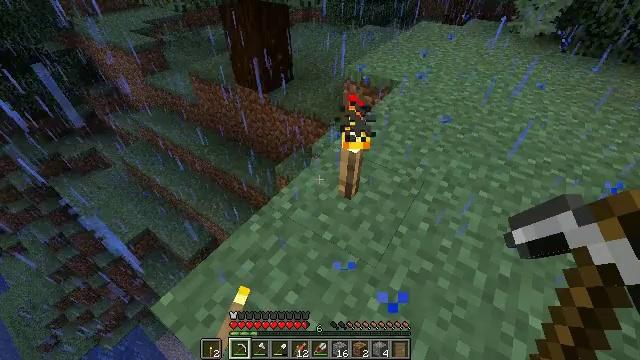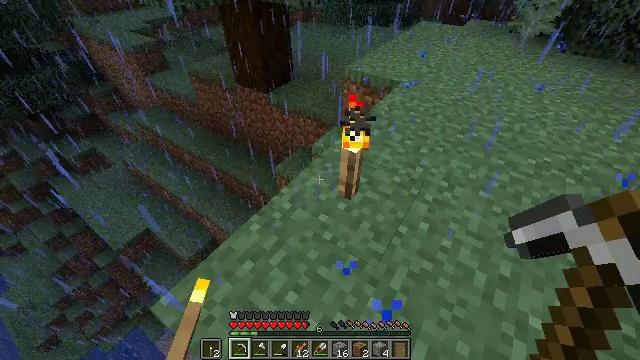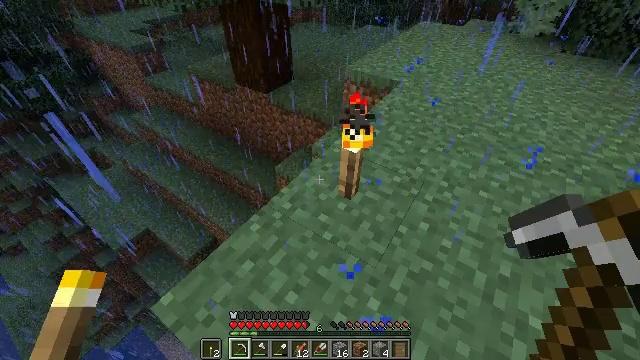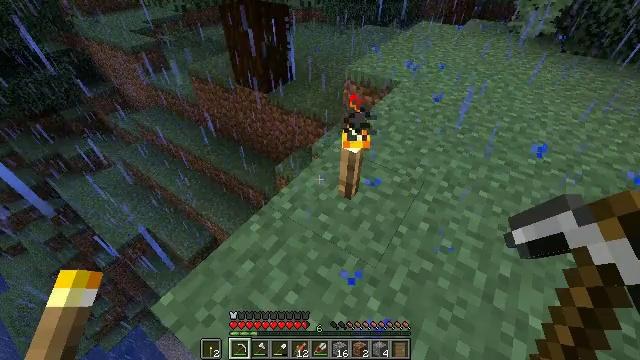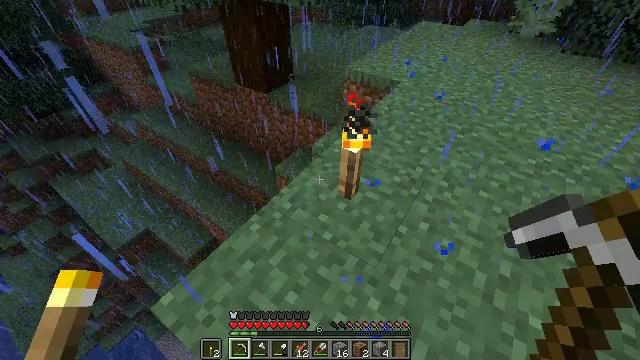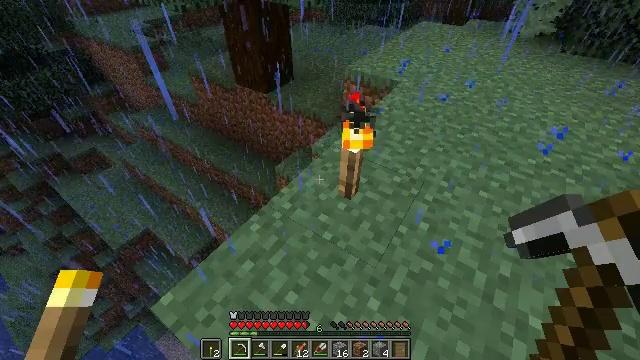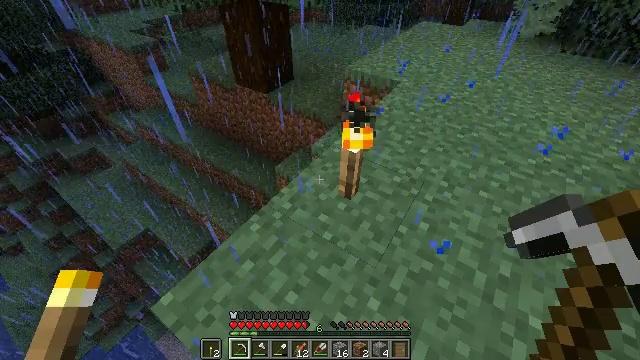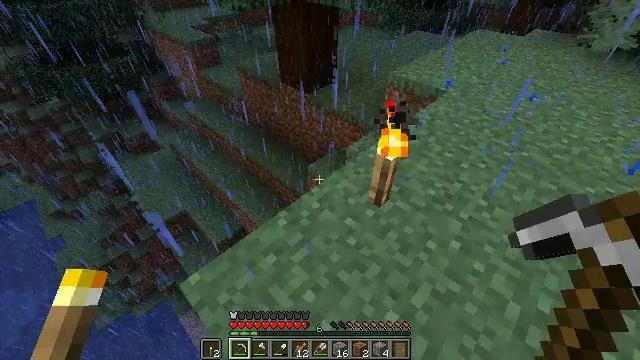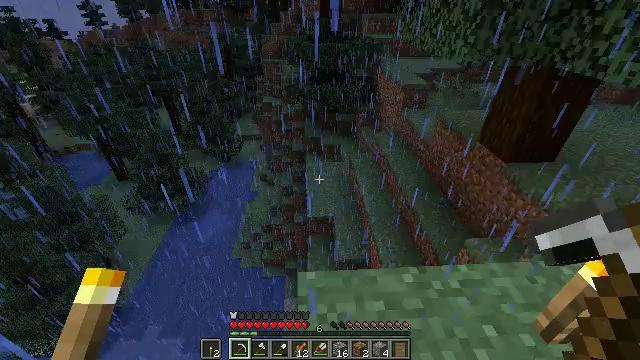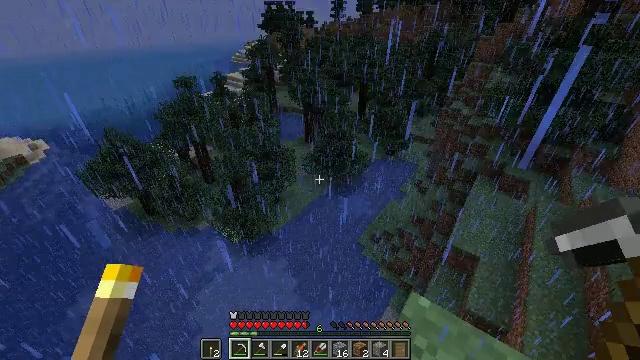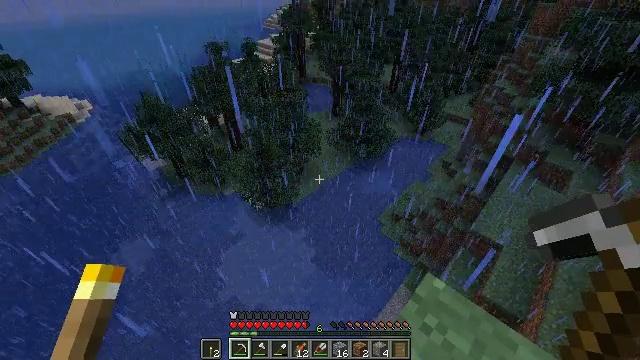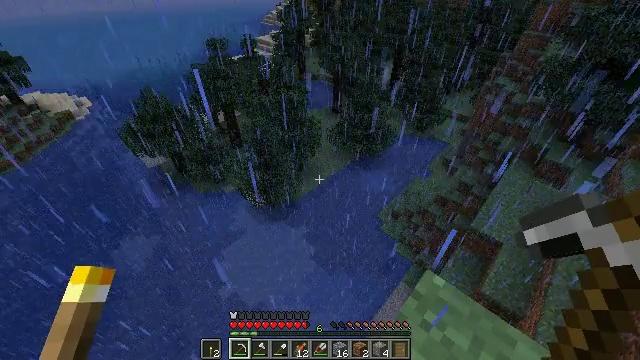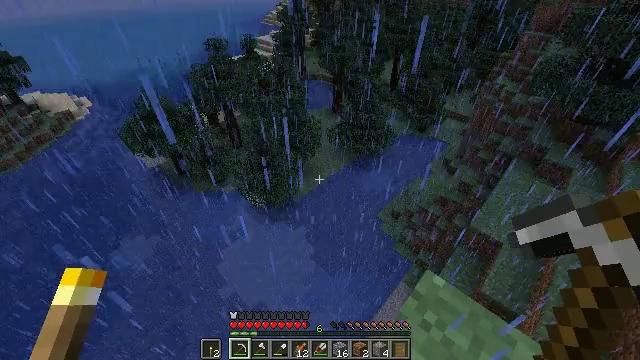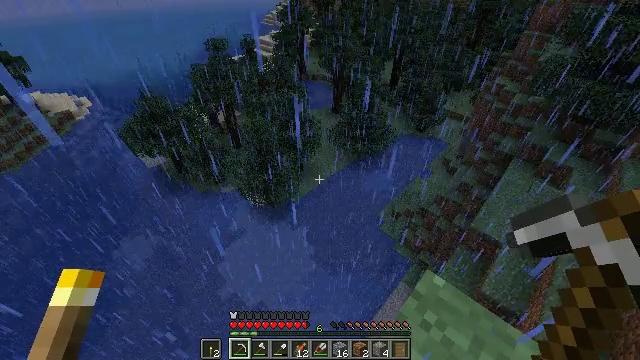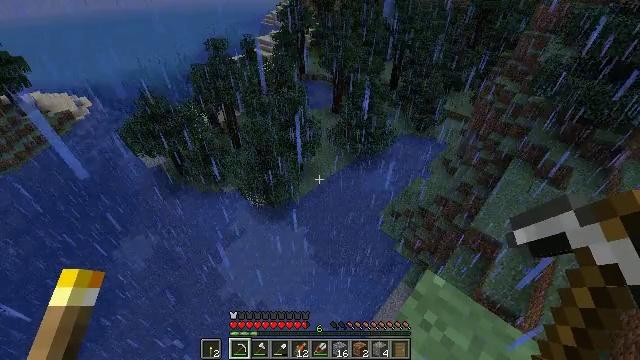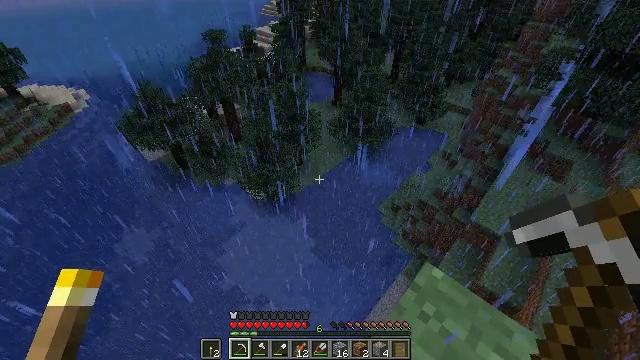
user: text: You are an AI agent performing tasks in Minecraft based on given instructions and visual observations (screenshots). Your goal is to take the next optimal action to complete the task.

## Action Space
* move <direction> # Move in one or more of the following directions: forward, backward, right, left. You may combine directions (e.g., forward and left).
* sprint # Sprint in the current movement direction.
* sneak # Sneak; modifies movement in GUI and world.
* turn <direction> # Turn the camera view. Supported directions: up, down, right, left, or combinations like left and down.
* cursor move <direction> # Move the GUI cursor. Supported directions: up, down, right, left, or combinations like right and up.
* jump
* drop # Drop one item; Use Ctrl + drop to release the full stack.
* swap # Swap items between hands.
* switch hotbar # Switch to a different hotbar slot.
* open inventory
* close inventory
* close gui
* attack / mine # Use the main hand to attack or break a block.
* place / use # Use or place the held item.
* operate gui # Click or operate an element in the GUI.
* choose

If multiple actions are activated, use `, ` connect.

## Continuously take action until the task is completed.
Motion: motion action
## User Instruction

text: Collect the large fern.
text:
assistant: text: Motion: no_op
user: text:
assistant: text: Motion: no_op
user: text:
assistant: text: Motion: no_op
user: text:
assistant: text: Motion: no_op
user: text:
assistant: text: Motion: no_op
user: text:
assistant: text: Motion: no_op
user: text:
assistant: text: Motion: turn left
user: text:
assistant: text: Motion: turn left and up
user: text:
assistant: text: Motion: turn left
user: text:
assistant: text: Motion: turn left and down
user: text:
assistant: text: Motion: no_op
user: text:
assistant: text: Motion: no_op
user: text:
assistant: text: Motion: no_op
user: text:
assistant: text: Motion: no_op
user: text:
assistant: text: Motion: turn down
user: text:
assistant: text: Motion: turn left and down
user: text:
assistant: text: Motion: turn left and down
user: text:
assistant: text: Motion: turn left and down
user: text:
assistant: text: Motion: turn left and down
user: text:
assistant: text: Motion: no_op
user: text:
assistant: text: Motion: turn left and up
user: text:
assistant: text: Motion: turn left and up
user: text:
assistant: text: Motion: turn left and up
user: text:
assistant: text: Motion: turn left
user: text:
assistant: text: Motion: no_op
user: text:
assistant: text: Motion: no_op
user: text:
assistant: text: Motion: no_op
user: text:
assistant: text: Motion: no_op
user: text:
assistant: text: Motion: no_op
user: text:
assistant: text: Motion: no_op